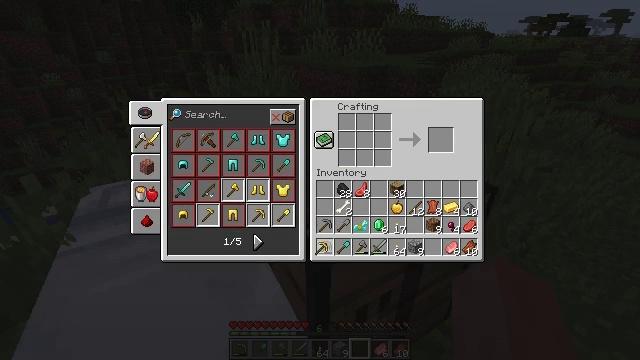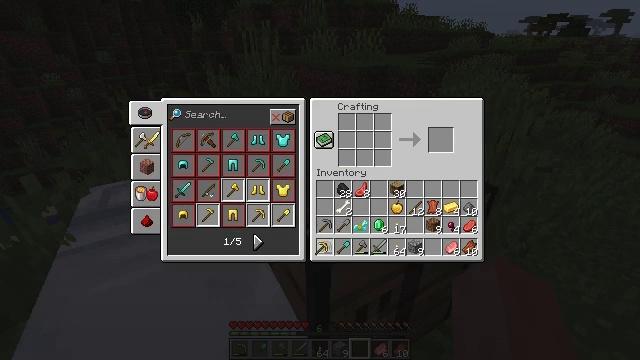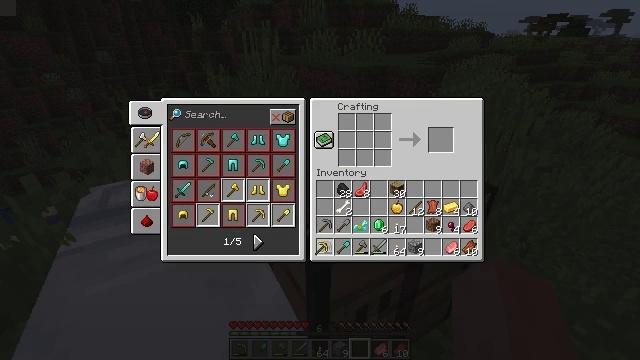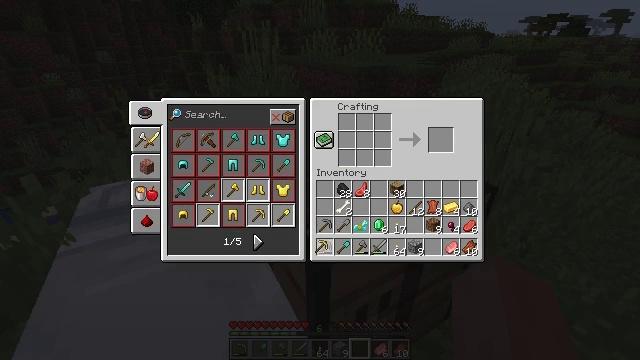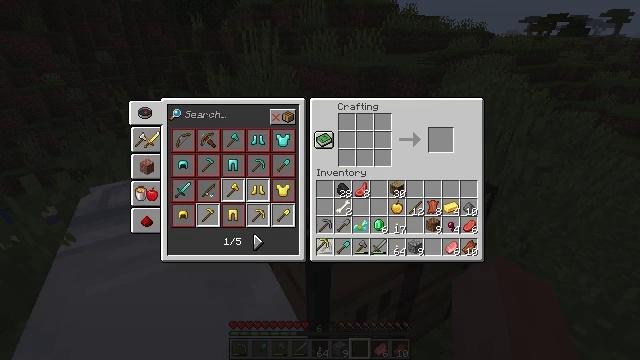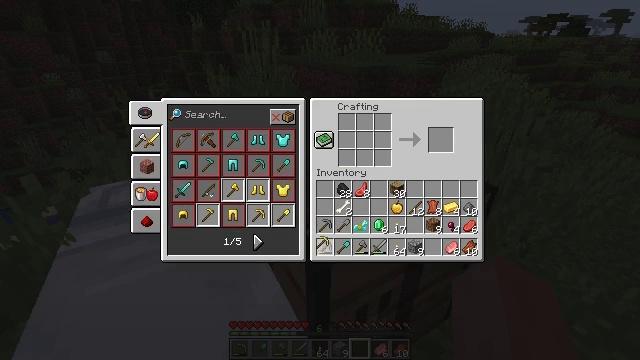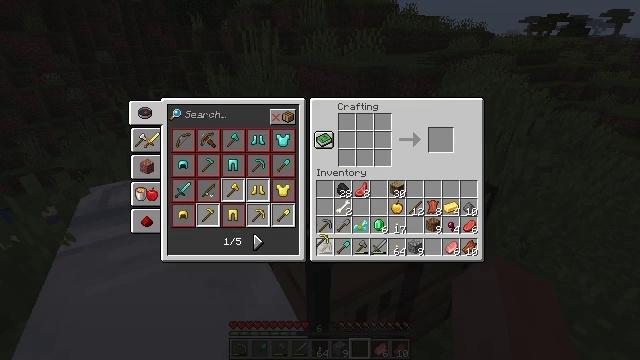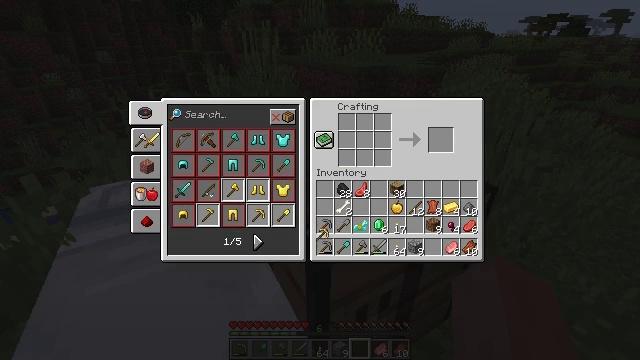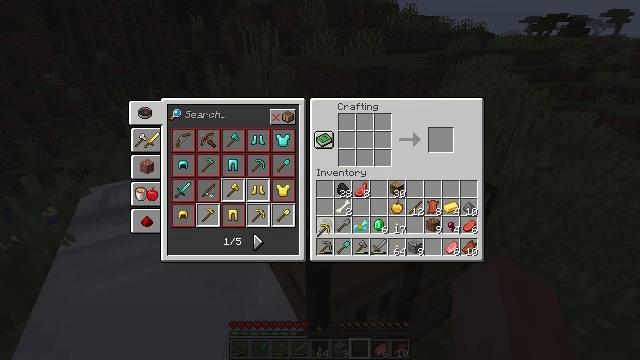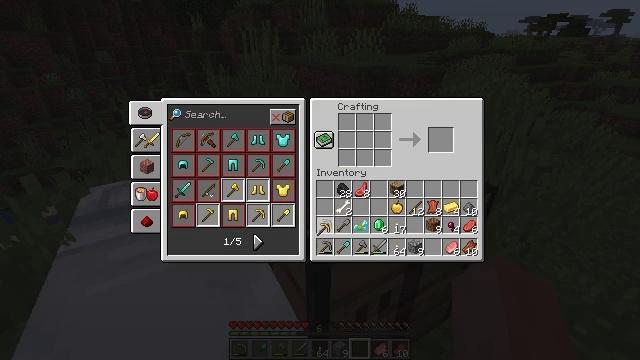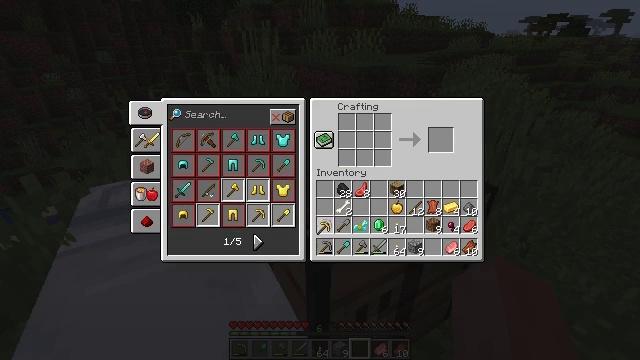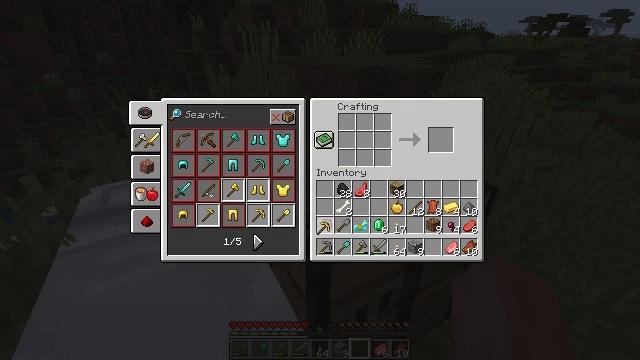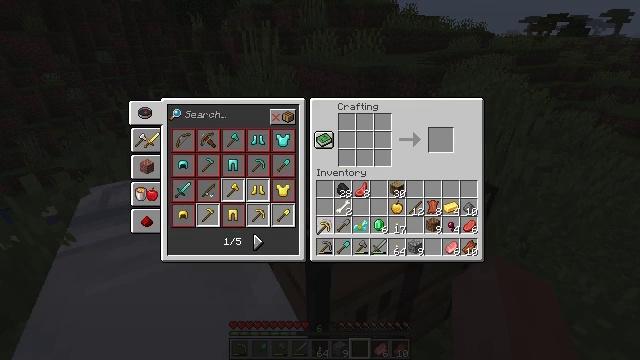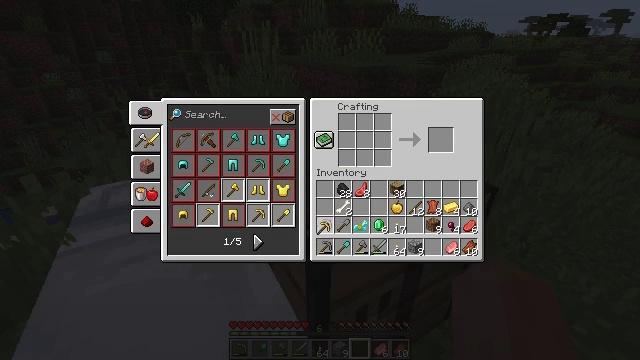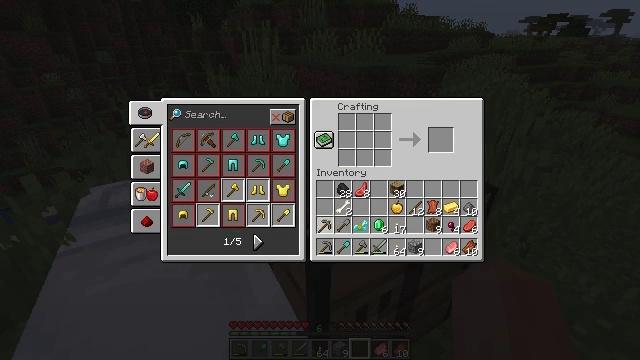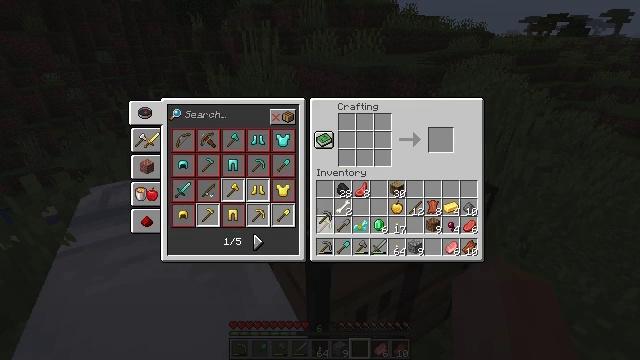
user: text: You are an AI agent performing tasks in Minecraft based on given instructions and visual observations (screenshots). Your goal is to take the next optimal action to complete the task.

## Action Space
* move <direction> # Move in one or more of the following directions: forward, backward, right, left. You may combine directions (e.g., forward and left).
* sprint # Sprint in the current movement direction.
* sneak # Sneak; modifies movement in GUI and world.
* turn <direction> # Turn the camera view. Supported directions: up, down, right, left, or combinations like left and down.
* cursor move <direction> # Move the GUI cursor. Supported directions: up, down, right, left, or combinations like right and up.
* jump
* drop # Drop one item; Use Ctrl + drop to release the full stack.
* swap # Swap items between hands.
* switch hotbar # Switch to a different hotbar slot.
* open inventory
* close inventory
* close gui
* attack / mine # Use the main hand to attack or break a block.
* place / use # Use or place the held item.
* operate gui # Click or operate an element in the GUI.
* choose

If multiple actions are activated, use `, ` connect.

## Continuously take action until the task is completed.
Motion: motion action
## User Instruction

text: Form a golden pickaxe by arranging materials in the crafting table.
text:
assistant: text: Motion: no_op
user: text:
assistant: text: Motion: no_op
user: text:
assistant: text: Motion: no_op
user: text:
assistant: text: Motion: no_op
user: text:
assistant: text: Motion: no_op
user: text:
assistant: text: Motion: no_op
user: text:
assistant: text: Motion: no_op
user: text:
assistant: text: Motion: no_op
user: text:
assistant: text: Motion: no_op
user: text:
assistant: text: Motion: no_op
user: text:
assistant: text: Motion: operate gui
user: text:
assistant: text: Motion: operate gui
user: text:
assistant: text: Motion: operate gui
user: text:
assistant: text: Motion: no_op
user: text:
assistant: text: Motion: cursor move up
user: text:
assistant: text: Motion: cursor move up
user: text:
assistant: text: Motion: no_op
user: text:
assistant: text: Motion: operate gui
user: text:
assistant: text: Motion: operate gui
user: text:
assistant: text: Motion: operate gui
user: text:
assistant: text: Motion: operate gui
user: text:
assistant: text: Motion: no_op
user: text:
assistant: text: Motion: no_op
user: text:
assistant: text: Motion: no_op
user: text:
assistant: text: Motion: cursor move left
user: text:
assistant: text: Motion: cursor move left
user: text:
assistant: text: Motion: cursor move left
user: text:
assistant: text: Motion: cursor move left
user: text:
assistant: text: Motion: no_op
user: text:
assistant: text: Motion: no_op